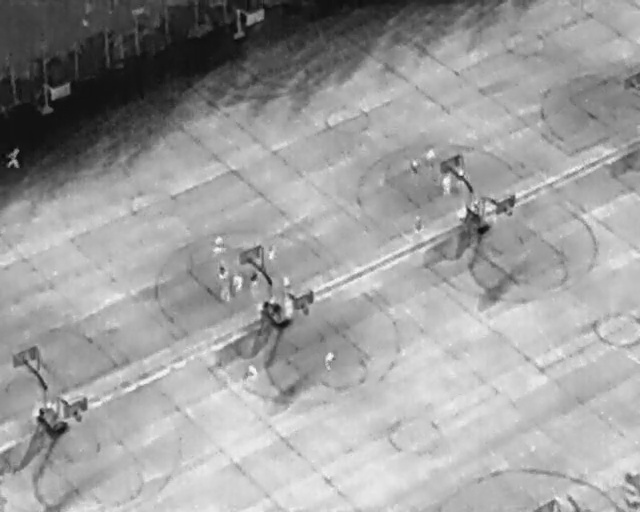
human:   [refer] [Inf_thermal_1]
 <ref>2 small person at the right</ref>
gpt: <box>[[73, 39, 75, 41, 2], [71, 40, 73, 42, 2]]</box>

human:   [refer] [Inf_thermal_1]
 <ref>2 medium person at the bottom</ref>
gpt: <box>[[37, 71, 40, 74, 51], [49, 69, 52, 71, 1]]</box>

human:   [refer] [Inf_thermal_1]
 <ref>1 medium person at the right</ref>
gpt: <box>[[70, 33, 73, 35, 2]]</box>

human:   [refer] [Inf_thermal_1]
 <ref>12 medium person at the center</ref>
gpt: <box>[[65, 29, 69, 32, 2], [63, 31, 66, 33, 2], [67, 34, 71, 37, 2], [63, 42, 66, 44, 2], [32, 46, 35, 49, 2], [40, 48, 43, 49, 10], [33, 52, 36, 54, 167], [35, 54, 38, 56, 13], [38, 53, 41, 55, 13], [33, 56, 36, 58, 2], [43, 54, 46, 56, 165], [43, 58, 46, 61, 2]]</box>